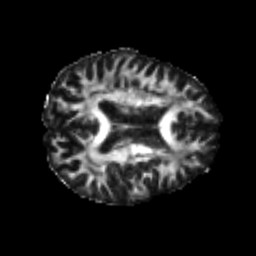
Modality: FA
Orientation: axial
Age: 21
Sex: male
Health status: healthy
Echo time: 0.074 s